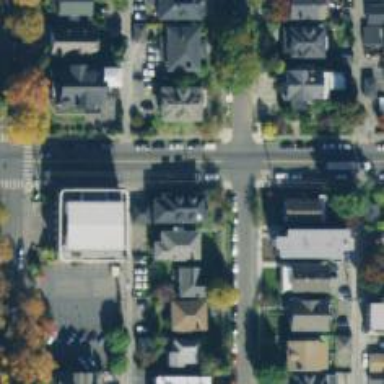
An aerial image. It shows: Residential road with separate sidewalk.